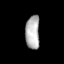
Tissue: lung
Cell type: Fibroblasts
Senescence score: 0.5461
Nuclear area (px): 463
Mean DAPI intensity: 179.305